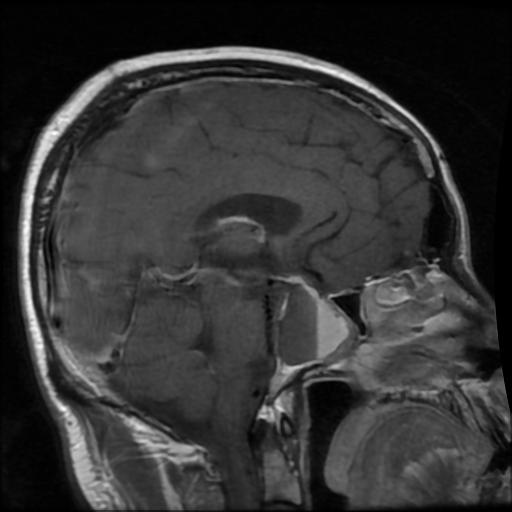
Label: pituitary